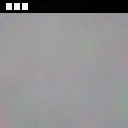
Screen state: on